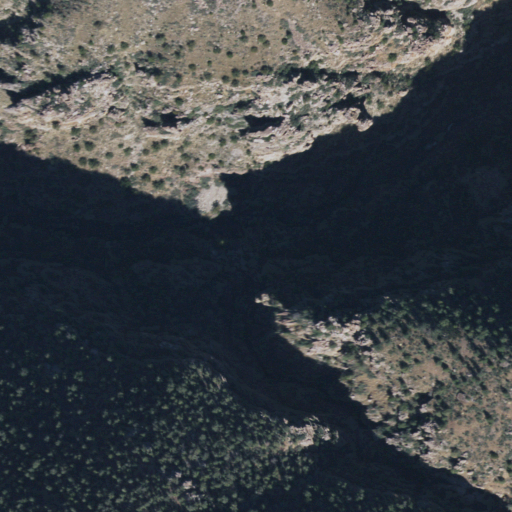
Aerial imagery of valley in Arizona named Tank Canyon containing shrub and evergreen forest